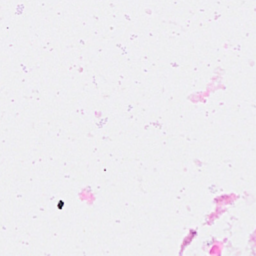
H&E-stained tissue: Breast